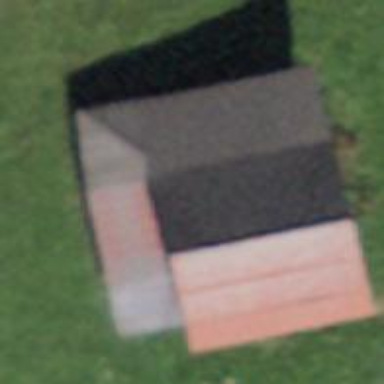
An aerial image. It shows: Rural barn.